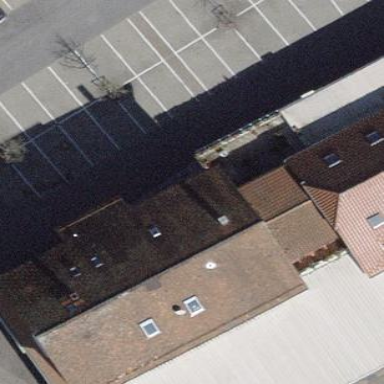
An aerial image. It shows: Warehouse.